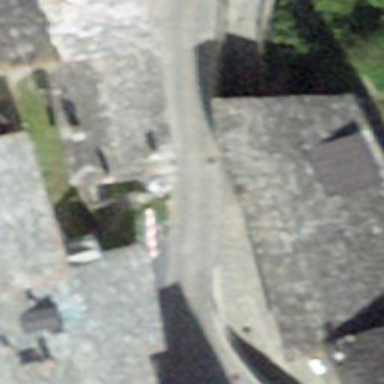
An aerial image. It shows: Living street with sett surface.